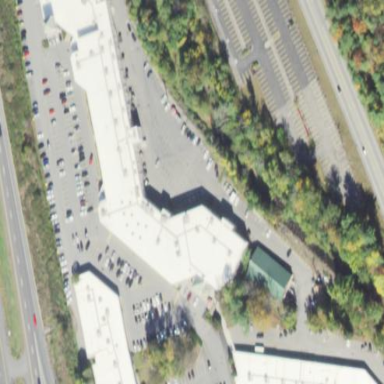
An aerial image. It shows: Retail building with flat gray roof.